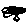
Label: tree